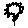
Label: flower